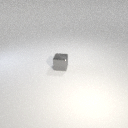
small gray metal cube